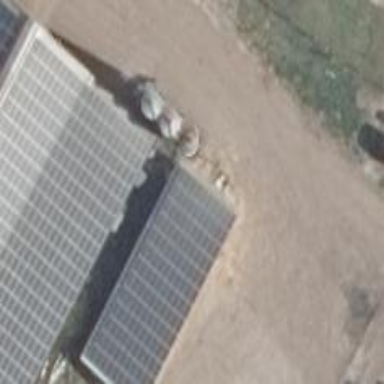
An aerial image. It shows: Building equipped with small solar photovoltaic panel for generating electricity.